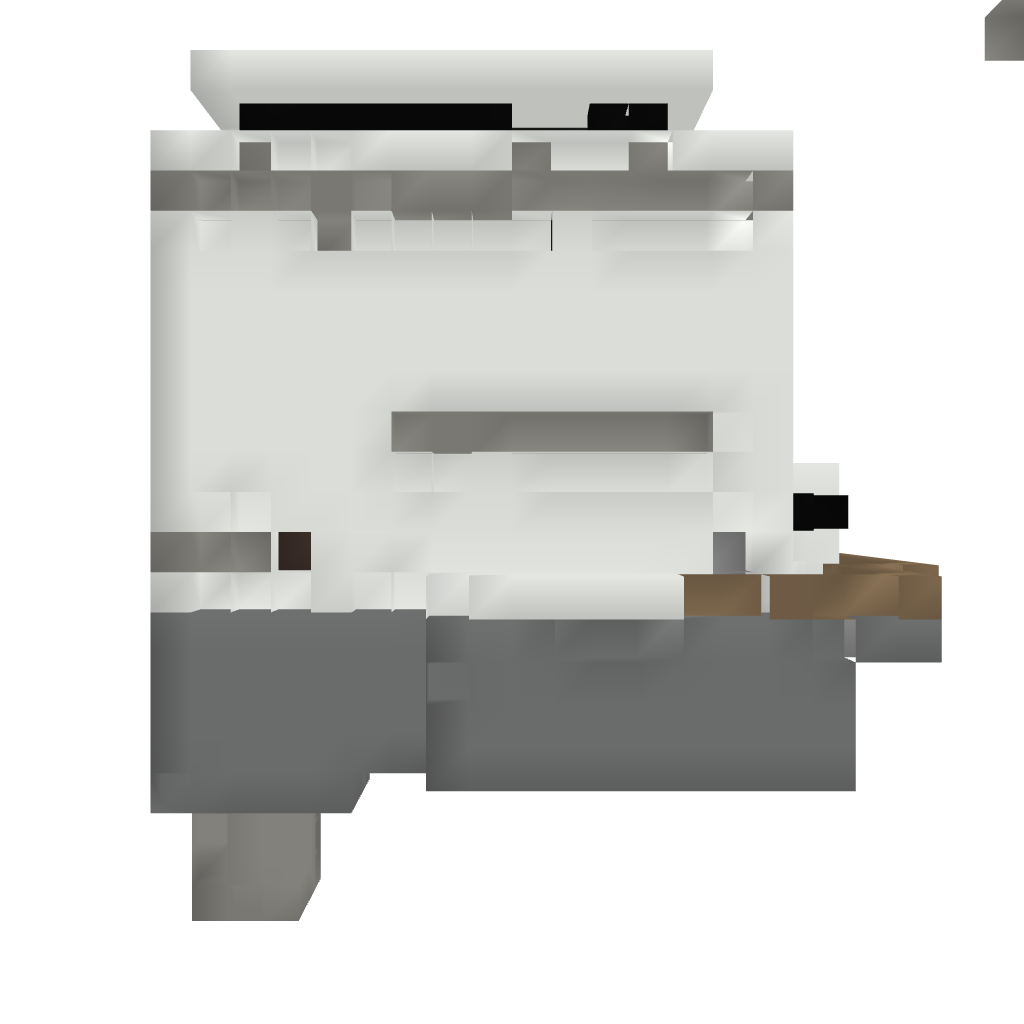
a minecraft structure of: Flying high tec modern house